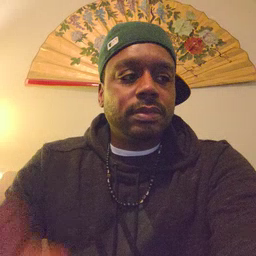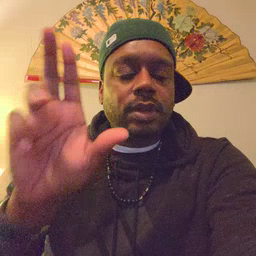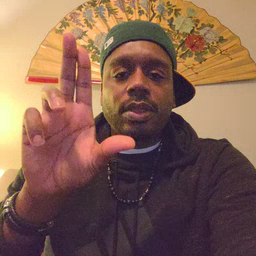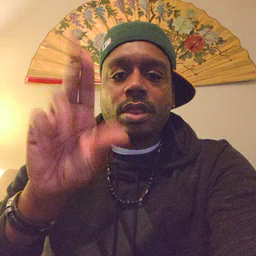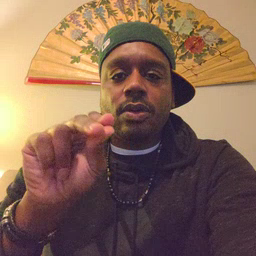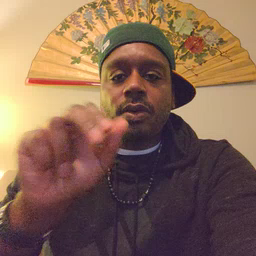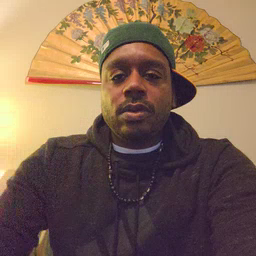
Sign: no